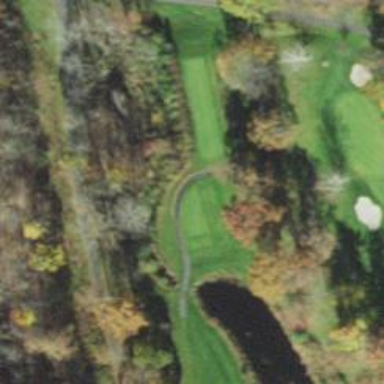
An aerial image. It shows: Path for both road and golf.